Field crop: maize
Growth stage: 2
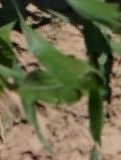
Species: maize